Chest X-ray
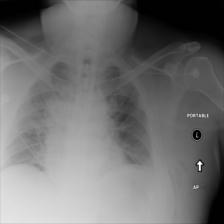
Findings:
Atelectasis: positive
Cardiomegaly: negative
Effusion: negative
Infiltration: positive
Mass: negative
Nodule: negative
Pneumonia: negative
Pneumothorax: negative
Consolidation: negative
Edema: negative
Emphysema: negative
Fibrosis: negative
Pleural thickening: negative
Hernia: negative